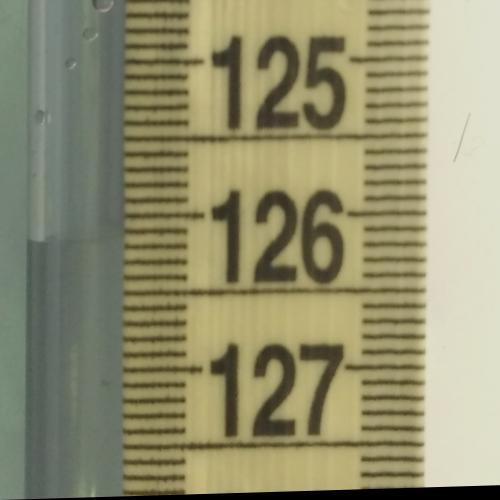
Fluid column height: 126.1 cm